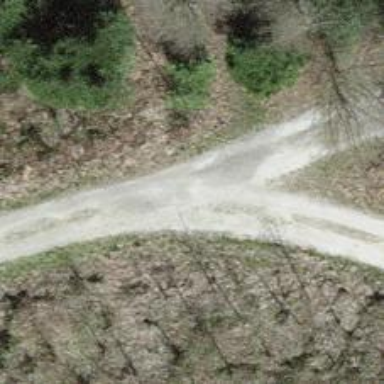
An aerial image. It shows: Path.